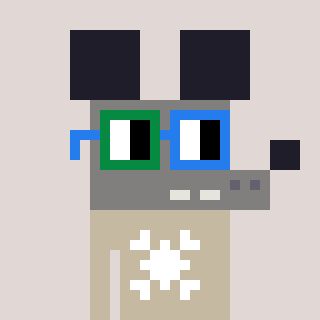
a pixel art character with square green and blue glasses, a mouse-shaped head and a bege-colored body on a warm background